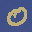
Label: 0